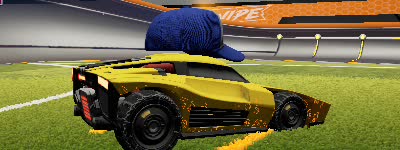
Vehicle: breakout